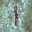
Label: 1